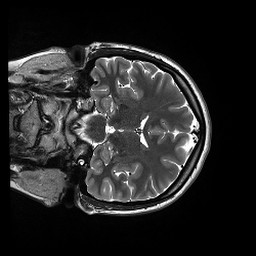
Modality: T2w
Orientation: coronal
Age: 19
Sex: female